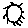
Label: sun